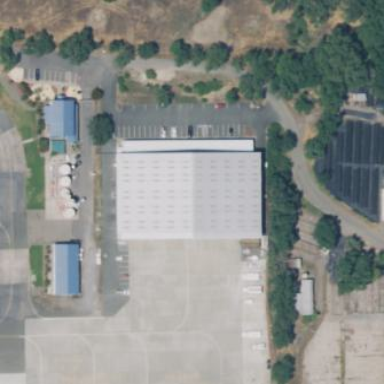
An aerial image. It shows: Hangar building located at airport.